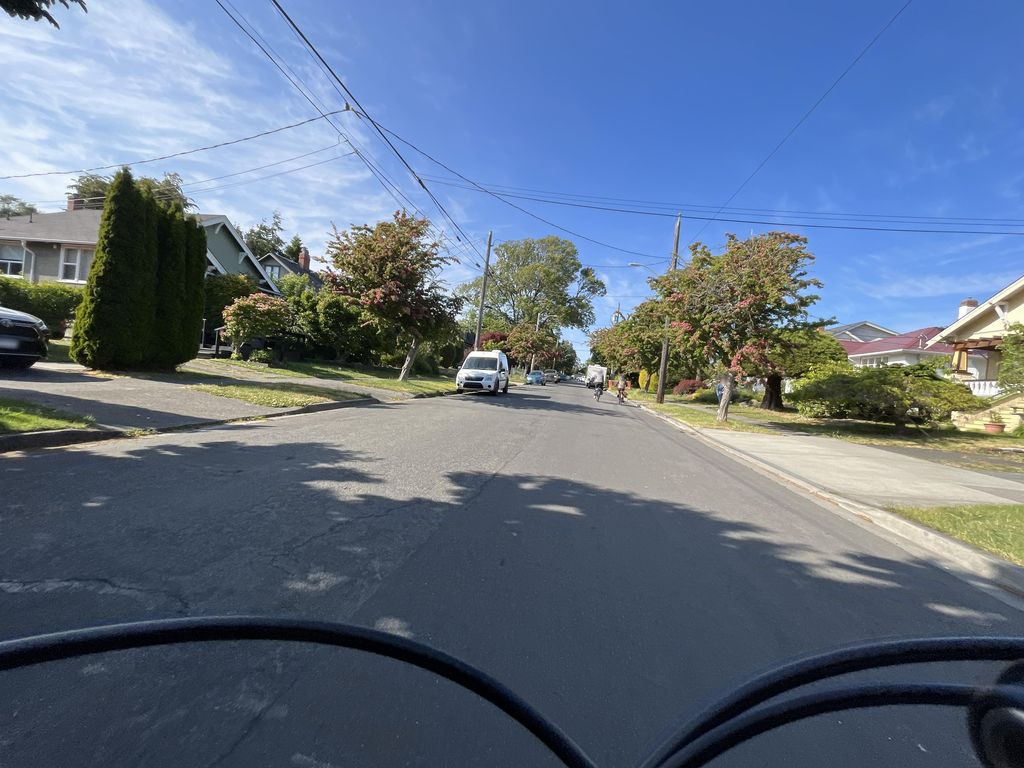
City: victoria